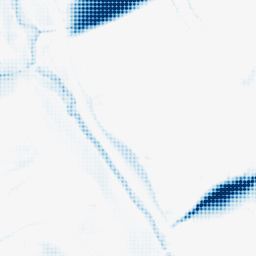
Category: morphological
Decomposition family: morphological_ellipse
Decomposition parameters: operation: closing
width: 50
height: 10
Upsampling method: sinc_blackman
Upsampling parameters: scale: 4
kernel_size: 4
Upsampling scale: 4